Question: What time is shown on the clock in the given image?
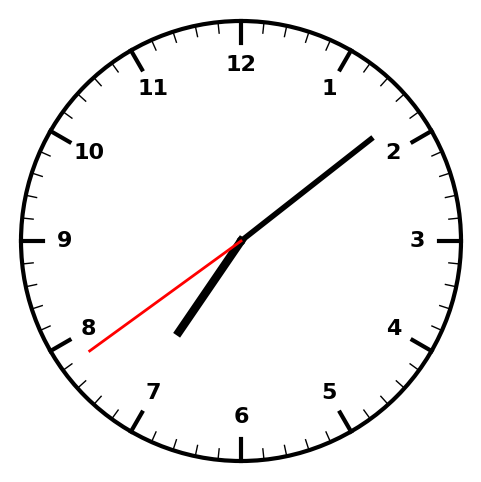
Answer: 07:08:39